Field crop: maize
Growth stage: 2
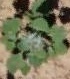
Species: chenopodium